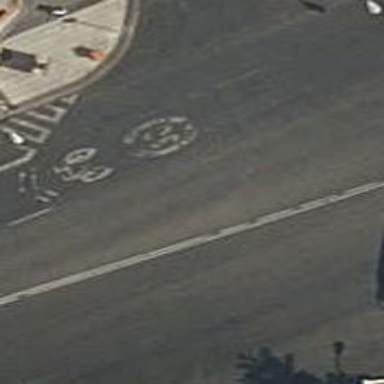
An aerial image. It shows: Asphalted primary highway with shared lane for cyclists.